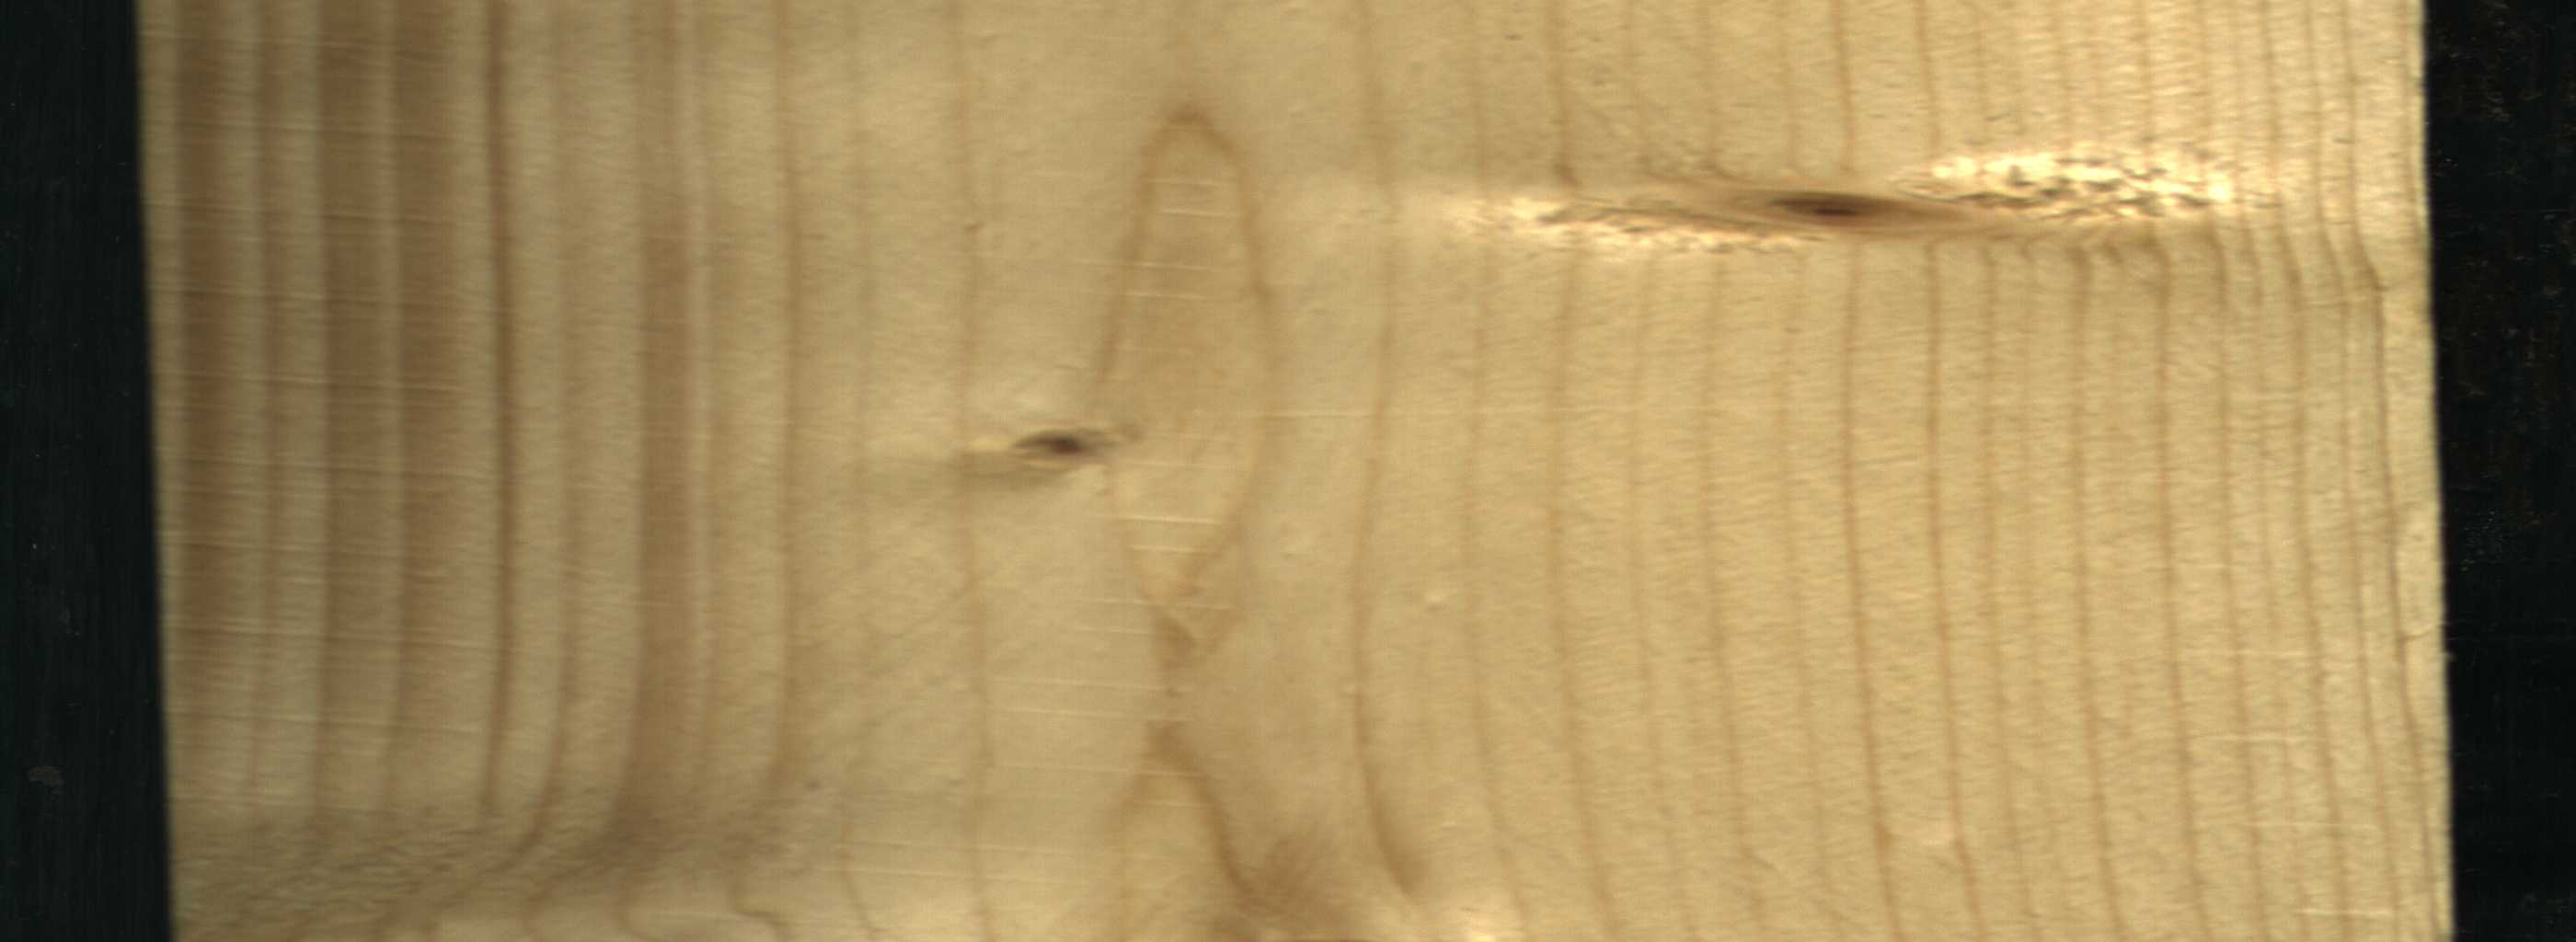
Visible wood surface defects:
Live_Knot
Live_Knot